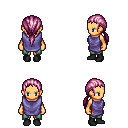
a pixel art fantasy rpg character, female body template, human, tanned skin, chain tabard jacket, teal pants, pink ponytail hairstyle, black shoes, four views (front, back, left, right), 2x2 character sprite sheet, small pixel art, hard edges, no anti-aliasing